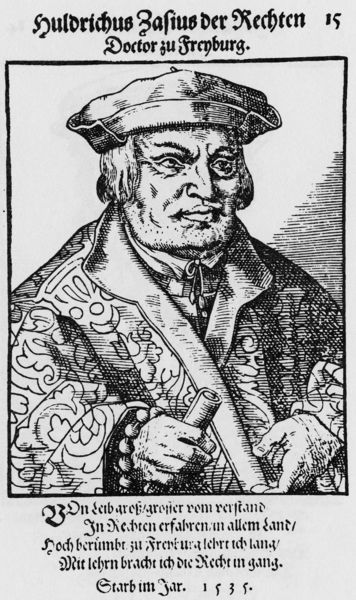
Titel: Bildnis des Ulrich Zasius
Künstler: Tobias Stimmer
Institution: (Seriendruck)
Schlagwörter: hand, kopf, mann, schatten, weiß, hut, licht, mund, nase, schmuck, schwarz, skizze, zeichnung, blick, muster, ornament, schleife, alt, bart, kappe, mütze, augen, falten, kleidung, kragen, mensch, rahmen, bildnis, portrait, porträt, gewand, haare, mantel, reich, sitzend, kaufmann, person, perlen, kopfbedeckung, holzschnitt, schrift, rahmung, kette, grafik, graphik, klein, grimmig, ornamente, deutsch, name, alter, greis, buch, druck, stich, text, holzdruck, überschrift, titelblatt, brokat, buchdruck, buchseite, rolle, armband, halbprofil, wohlhabend, geschnürt, mittelalter, schriftrolle, gelehrter, kupferstich, rosenkranz, miniatur, verzierungen, altdeutsch, doktor, gedenktafel, stick, andachtsbild, tich, drucks, cranach, belaibt, gesetze, doctor, buchrolle, gedenkbild, rechten, 1535, hulderichus, doctor zu freyburg, 15, umklammernd